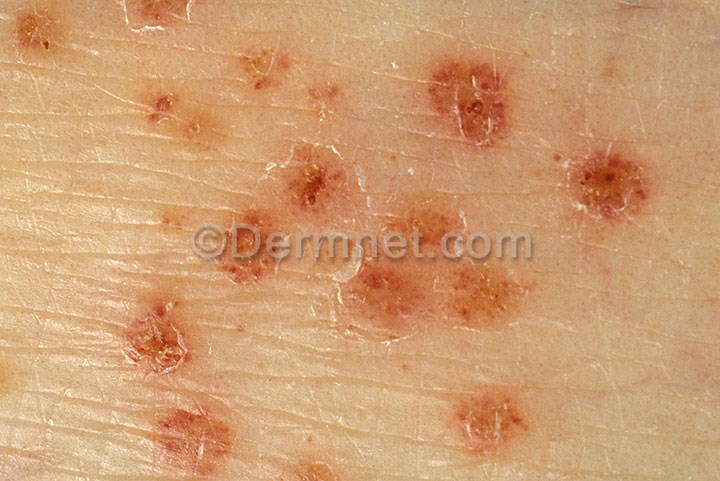
Disease: Vasculitis Photos